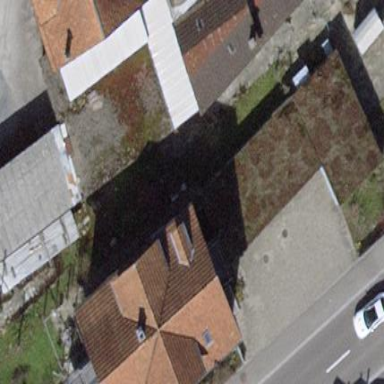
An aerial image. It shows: Group of garages.